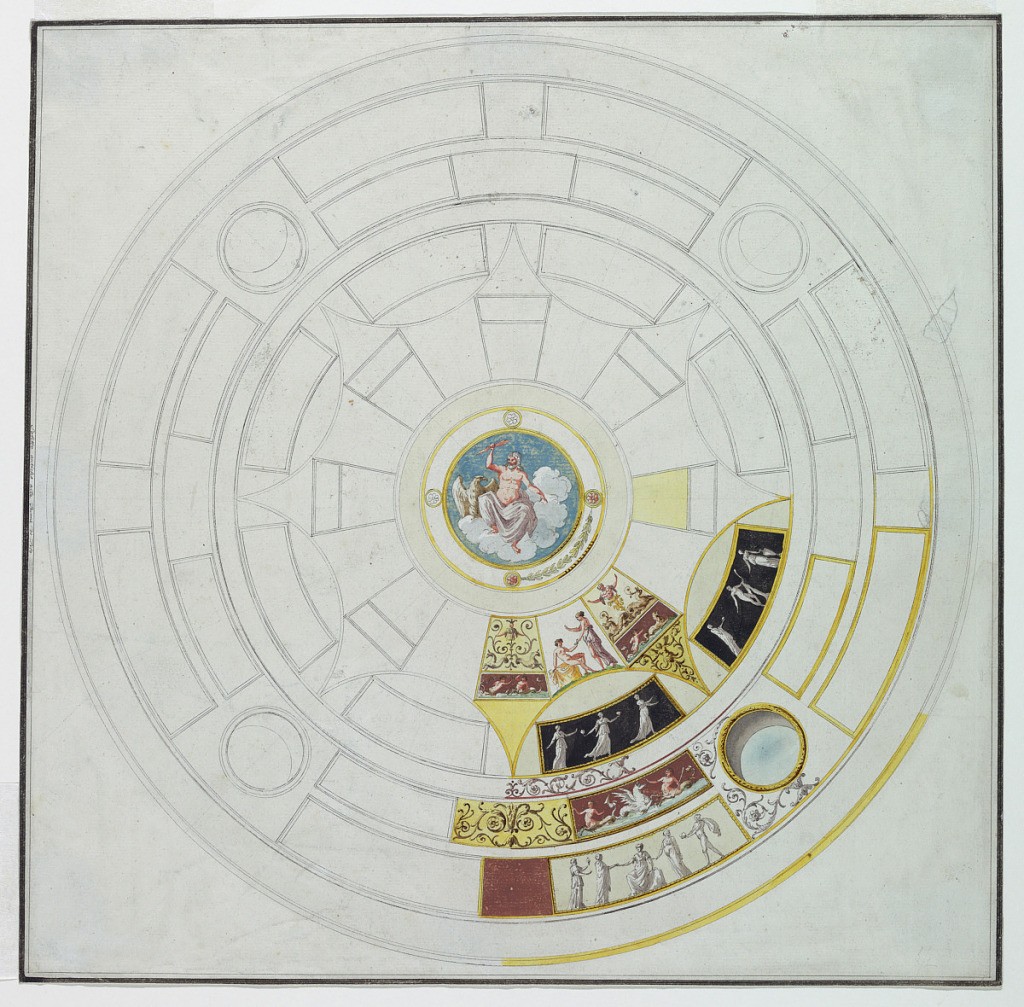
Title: Drawing
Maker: Michel Angelo Pergolesi, Italian, active ca. 1760–1801
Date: Before 1774
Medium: Pen and ink, with colored gouache on white paper
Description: Horizontal rectangle. in the center, in a circular medallion, Jupiter sits on a cloud. From this central ring radiate rhomboid forms, two of which are decorated with grotesques and arabesques. Three outer rings show panels of arabesques alternating with figure panels.